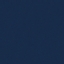
Label: SeaLake